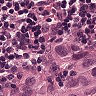
Metastatic tissue present: yes